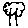
Label: tree